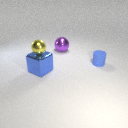
large blue metal cube in front of small blue rubber cylinder